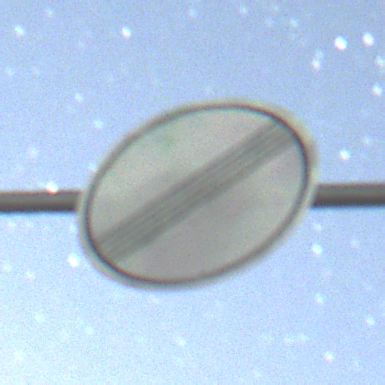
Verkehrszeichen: EndeSaemtlicherBegrenzungen
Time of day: Night
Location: Outdoor (Nature)
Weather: Clear
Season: NotSpecified
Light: Natural